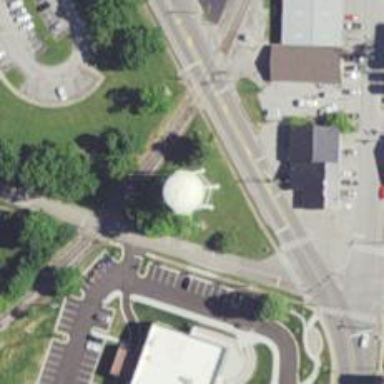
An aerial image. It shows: Water tower that is man-made.